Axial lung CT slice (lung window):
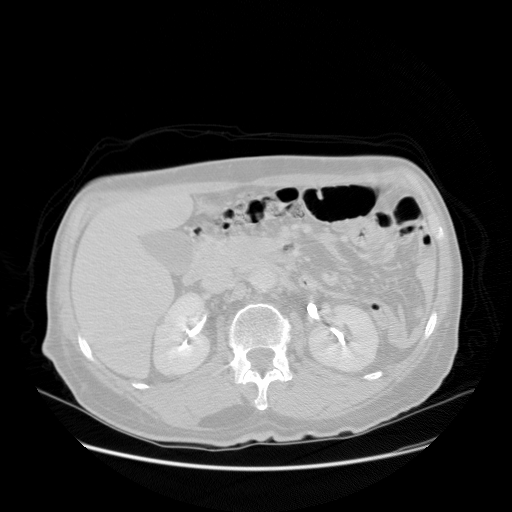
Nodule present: no